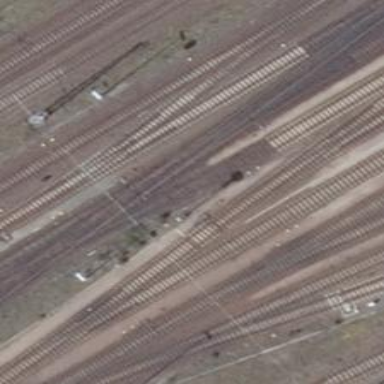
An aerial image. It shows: Rail yard with electrified contact lines for the railway.